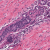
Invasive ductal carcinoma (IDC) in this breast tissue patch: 0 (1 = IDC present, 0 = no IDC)